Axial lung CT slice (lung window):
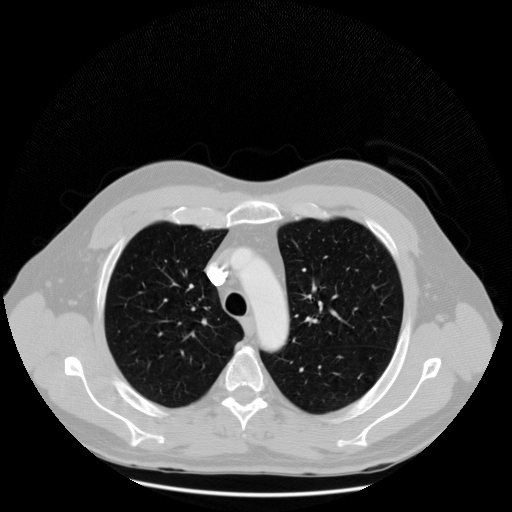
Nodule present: no